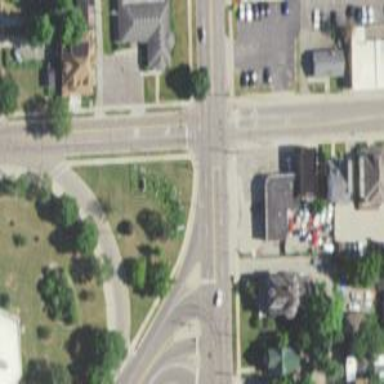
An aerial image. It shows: Marked road crossing.